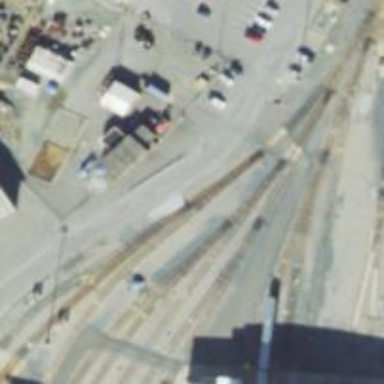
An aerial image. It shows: Railway yard.